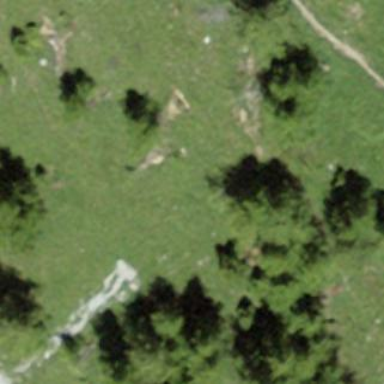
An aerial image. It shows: Forest area.